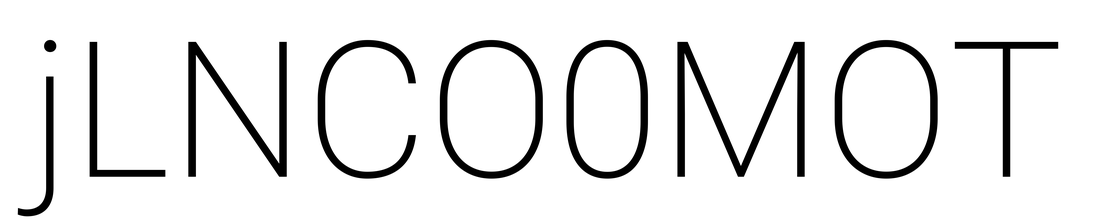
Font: Roboto_ExtraLight